高二 · 代数
(2017 新课标 II ) 设 $x, y$ 满足约束条件 $\left\{\begin{array}{l}2 x+3 y-3 \leqslant 0 \\ 2 x-3 y+3 \geqslant 0 \\ y+3 \geqslant 0\end{array}\right.$, 则 $z=2 x+y$ 的最小值是
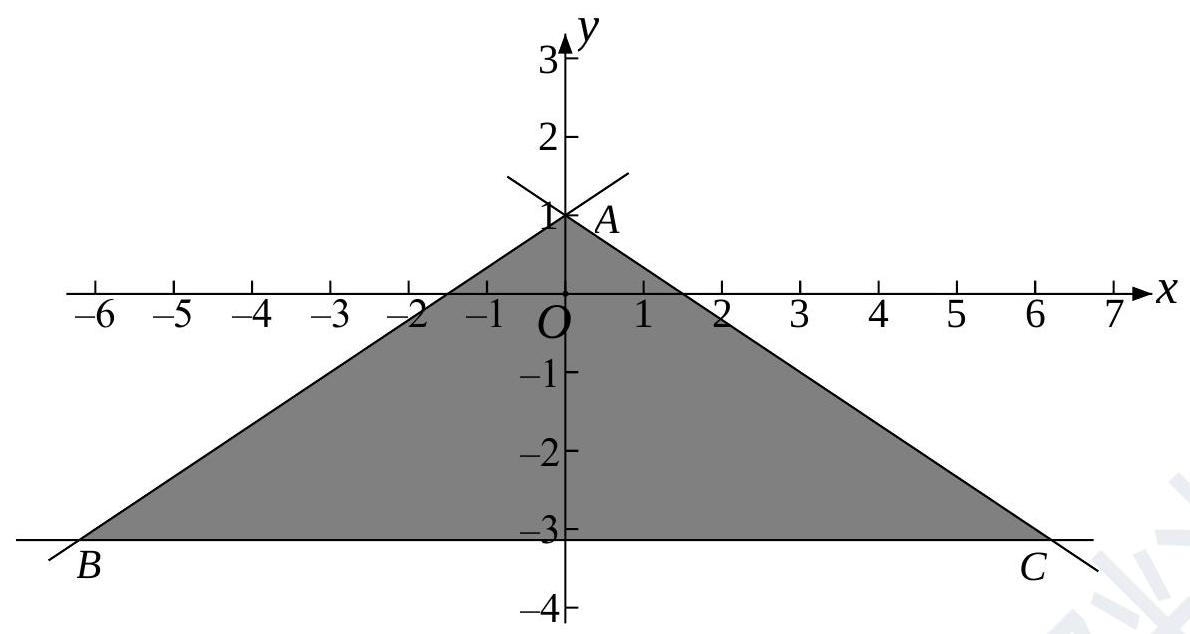
A. -15
    B. -9
    C. 1
    D. 9
答案: A
解析: 如图为可行域

结合目标函数的几何意义可得函数在点 $B(-6,-3)$ 处取得最小值, 最小值为 $z_{\text {min }}=-12-3=-15$. 故选 A.